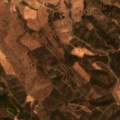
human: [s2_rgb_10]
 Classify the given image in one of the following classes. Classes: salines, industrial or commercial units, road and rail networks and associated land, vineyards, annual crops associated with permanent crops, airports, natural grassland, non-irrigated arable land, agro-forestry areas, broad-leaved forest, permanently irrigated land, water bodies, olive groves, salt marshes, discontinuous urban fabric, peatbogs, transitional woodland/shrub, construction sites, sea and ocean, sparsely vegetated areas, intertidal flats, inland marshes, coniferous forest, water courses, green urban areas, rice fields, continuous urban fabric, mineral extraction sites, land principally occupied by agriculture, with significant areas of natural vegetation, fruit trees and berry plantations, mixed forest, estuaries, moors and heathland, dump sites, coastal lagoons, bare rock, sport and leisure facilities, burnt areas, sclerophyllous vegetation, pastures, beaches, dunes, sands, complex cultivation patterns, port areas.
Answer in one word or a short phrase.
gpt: non-irrigated arable land, agro-forestry areas, sclerophyllous vegetation, transitional woodland/shrub